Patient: sex M, age 42
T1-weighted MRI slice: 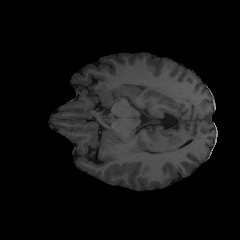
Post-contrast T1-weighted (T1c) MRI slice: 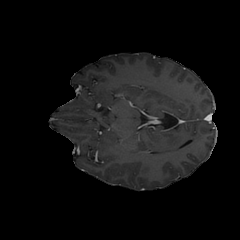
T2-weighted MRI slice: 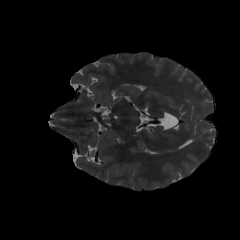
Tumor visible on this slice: no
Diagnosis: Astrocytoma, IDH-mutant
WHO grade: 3